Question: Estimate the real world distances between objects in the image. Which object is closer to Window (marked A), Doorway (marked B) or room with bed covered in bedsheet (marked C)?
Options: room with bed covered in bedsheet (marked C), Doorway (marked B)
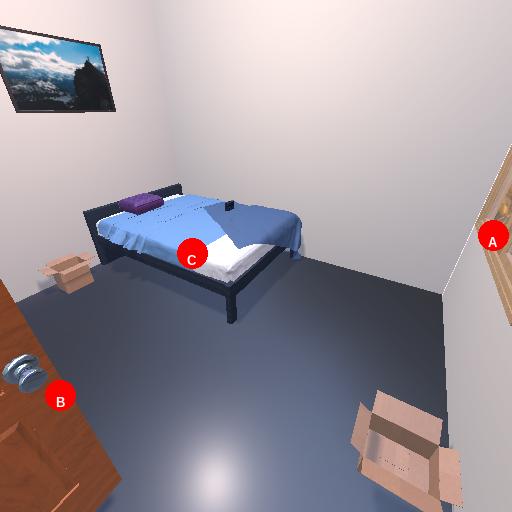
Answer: room with bed covered in bedsheet (marked C)